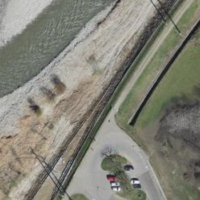
EUNIS habitat code: 25
Species observed at this site:
Impatiens balfourii